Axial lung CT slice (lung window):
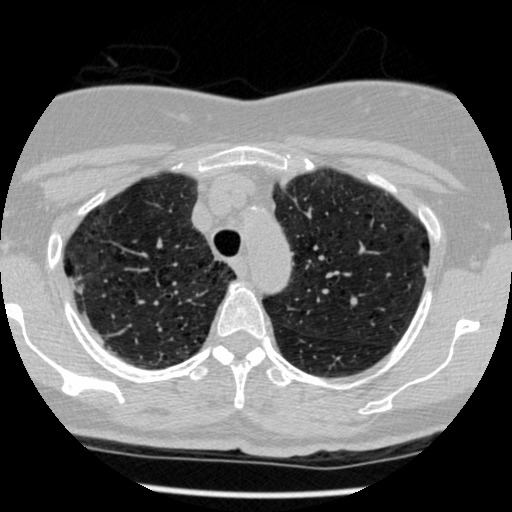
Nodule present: yes
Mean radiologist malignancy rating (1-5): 2